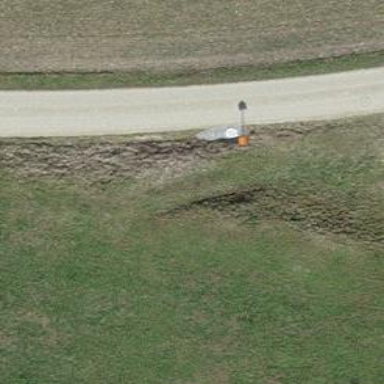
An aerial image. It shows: Aerial marker.